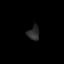
Tissue: lung
Cell type: Epithelial cells
Senescence score: 0.2299
Nuclear area (px): 158
Mean DAPI intensity: 44.405